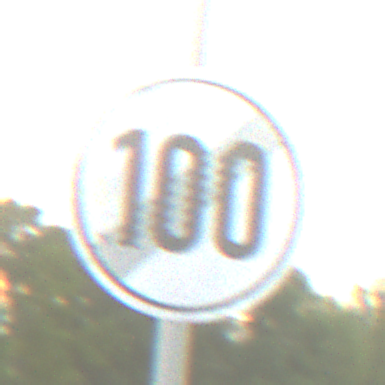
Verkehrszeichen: EndeGeschwindigkeit100
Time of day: SunriseSunset
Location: Outdoor (RoadRail)
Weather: PartlyCloudy
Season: NotSpecified
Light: Natural